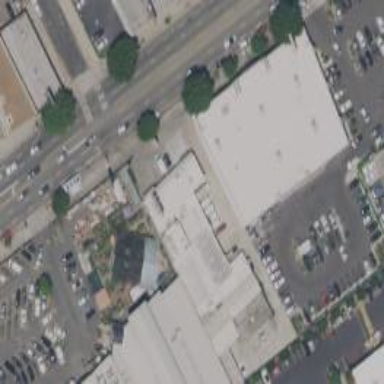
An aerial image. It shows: Variety store located in building.